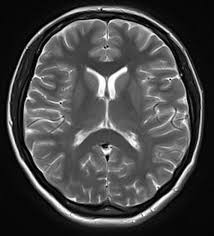
Label: notumor